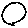
Label: circle